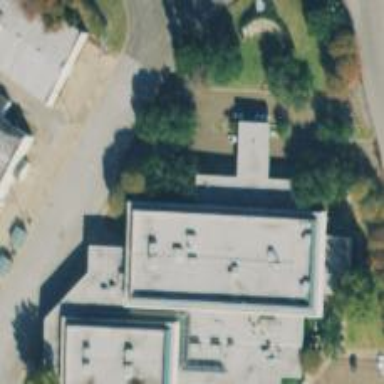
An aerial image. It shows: Community center building.